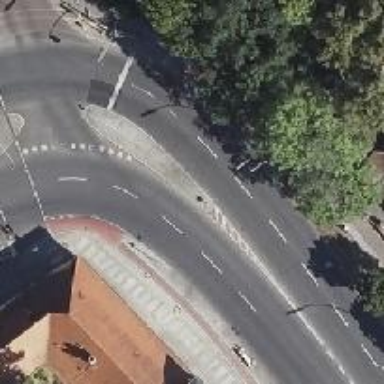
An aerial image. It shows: Secondary road with asphalt surface and bicycle track on the right.